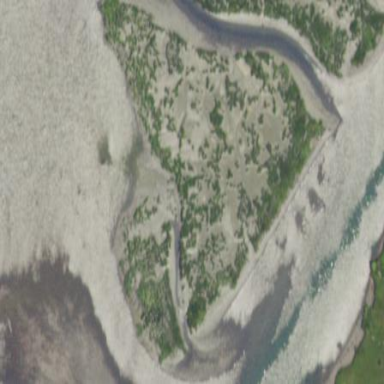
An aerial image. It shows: Islet located along the natural coastline.